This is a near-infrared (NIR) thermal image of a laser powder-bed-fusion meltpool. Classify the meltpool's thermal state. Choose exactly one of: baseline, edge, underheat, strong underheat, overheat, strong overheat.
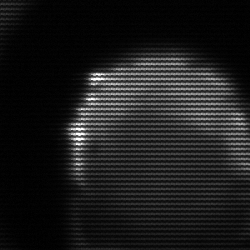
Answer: edge